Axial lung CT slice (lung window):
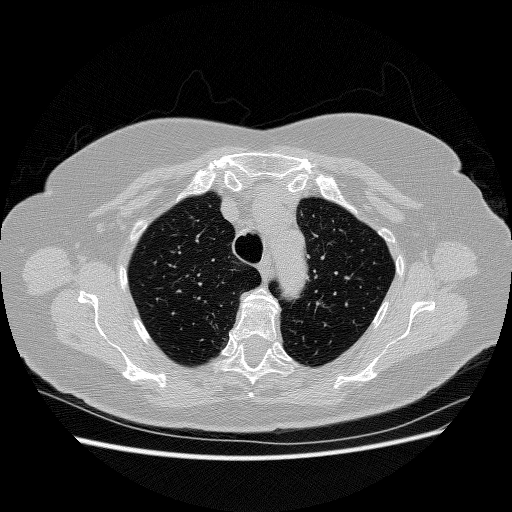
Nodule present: no